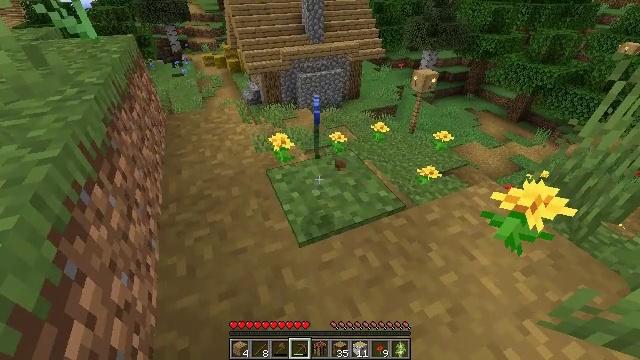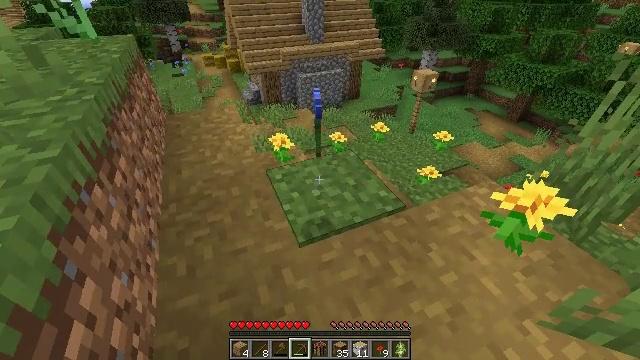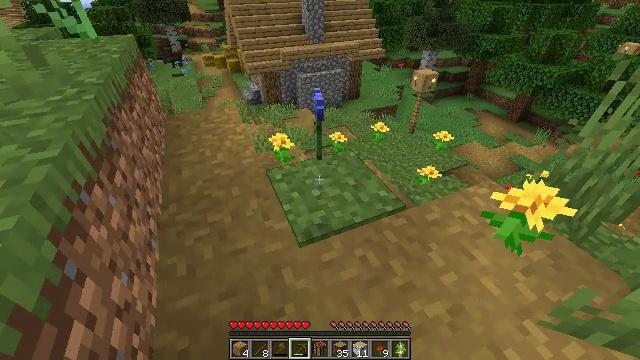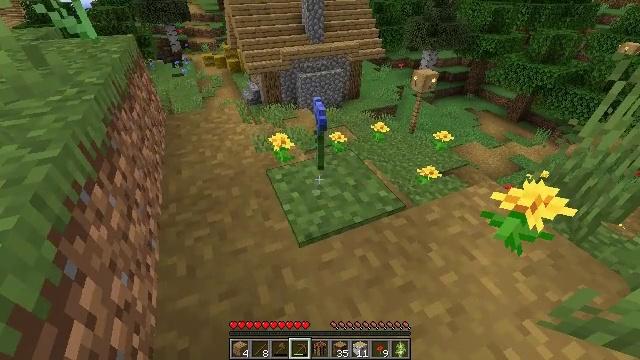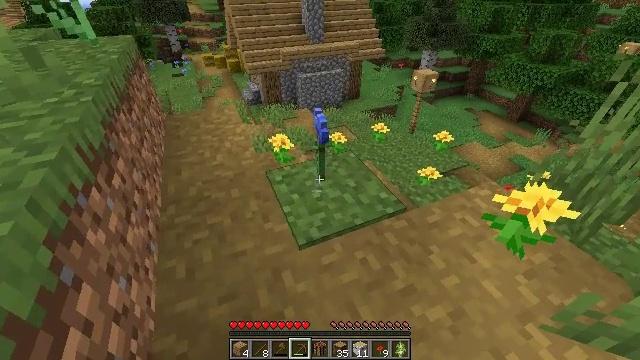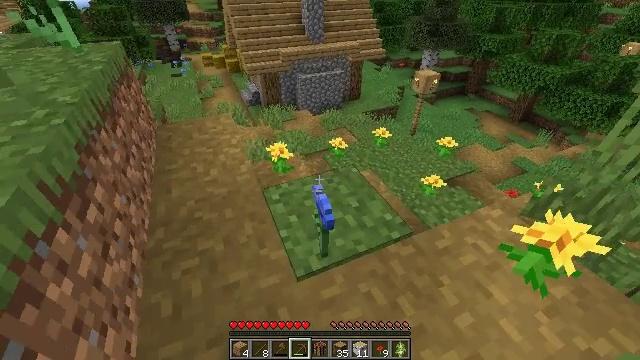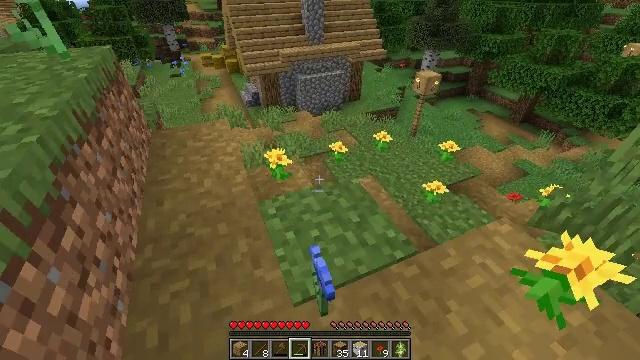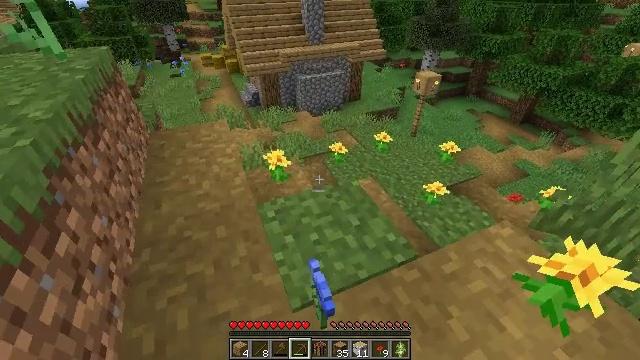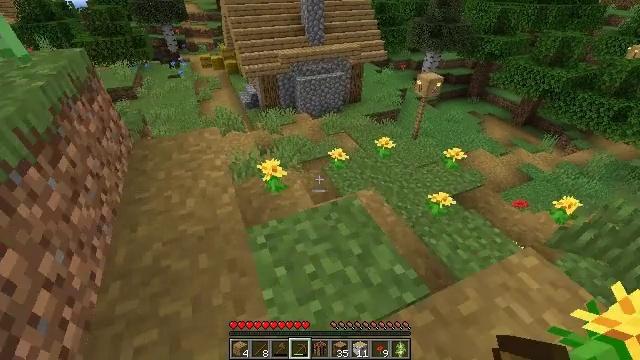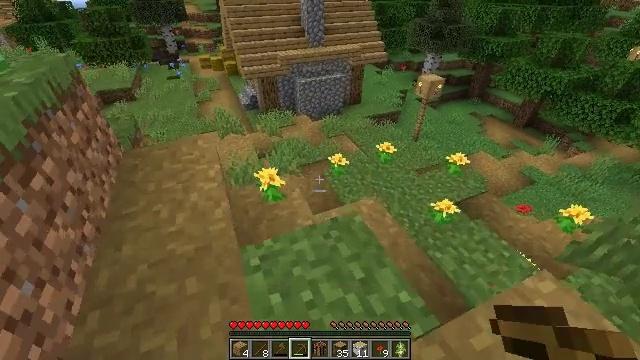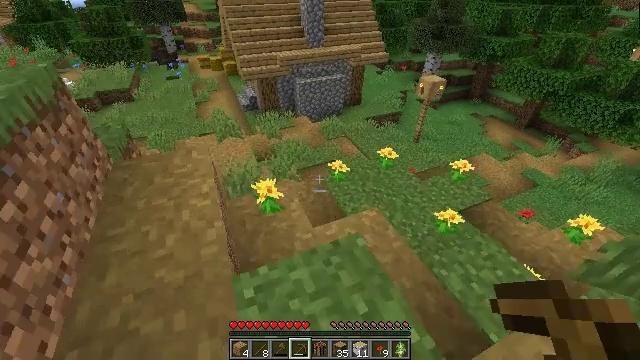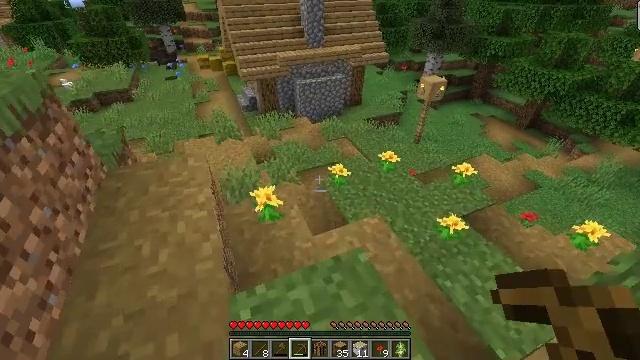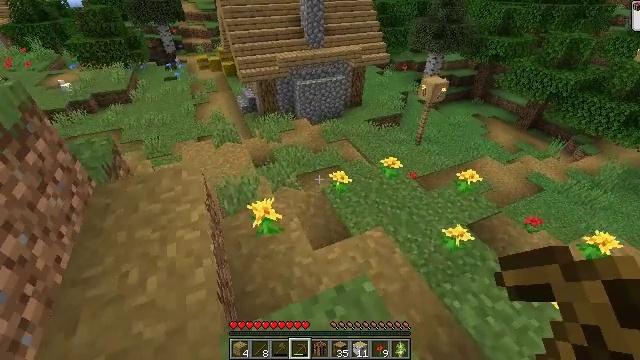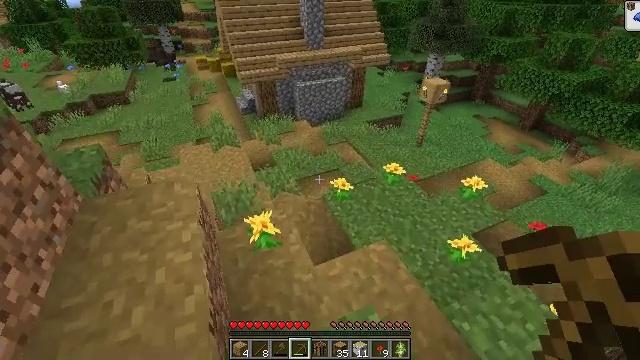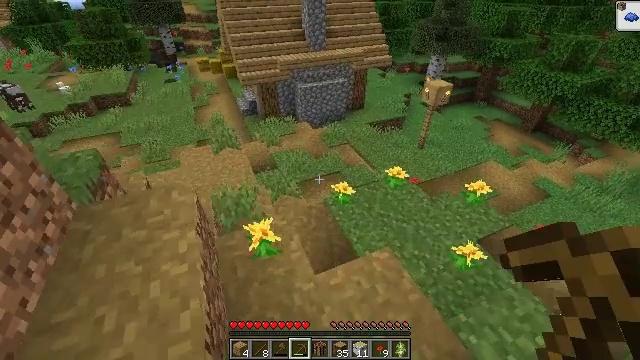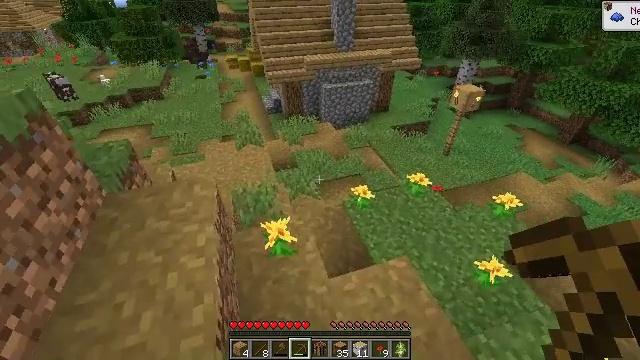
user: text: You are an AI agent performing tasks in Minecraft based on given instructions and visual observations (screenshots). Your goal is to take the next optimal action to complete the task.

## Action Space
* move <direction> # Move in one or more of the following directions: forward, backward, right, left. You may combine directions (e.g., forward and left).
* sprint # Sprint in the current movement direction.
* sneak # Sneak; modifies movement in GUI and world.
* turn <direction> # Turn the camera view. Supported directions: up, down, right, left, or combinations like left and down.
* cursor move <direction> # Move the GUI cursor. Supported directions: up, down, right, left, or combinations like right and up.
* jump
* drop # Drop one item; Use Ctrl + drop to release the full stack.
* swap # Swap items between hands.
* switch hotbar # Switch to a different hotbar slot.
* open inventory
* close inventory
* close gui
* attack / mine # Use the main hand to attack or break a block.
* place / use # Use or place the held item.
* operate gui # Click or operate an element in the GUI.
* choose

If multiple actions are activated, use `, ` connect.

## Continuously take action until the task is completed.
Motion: motion action
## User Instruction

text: Pick up the cornflower in the field.
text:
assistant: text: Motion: no_op
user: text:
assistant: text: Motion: no_op
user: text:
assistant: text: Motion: no_op
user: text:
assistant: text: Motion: move forward
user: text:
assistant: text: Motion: move forward
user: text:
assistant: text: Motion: move forward
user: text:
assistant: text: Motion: move forward
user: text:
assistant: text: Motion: move forward
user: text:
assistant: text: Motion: move forward
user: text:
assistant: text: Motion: move forward
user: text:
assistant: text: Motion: move forward
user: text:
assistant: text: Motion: move forward
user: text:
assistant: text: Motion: no_op
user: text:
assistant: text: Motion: no_op
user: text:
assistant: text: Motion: turn left
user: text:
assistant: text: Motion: turn left
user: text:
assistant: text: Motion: turn left
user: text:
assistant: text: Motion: turn left and up
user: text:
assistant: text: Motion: turn left and up
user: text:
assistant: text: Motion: turn left
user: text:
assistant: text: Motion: turn left
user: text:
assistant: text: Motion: turn left
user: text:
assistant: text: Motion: turn left
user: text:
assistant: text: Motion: turn left
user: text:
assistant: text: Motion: turn left
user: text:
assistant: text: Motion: move forward
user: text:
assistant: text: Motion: move forward
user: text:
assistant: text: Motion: move forward
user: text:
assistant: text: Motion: move forward
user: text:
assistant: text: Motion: move forward